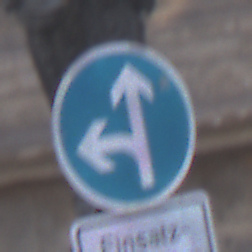
Verkehrszeichen: VorgeschriebeneFahrtrichtungGeradeausOderLinks
Zusatzzeichen unten: BesondereFahrzeugeUndTransportgueter3
Umgebung: Outdoor, Urban
Tageszeit: SunriseSunset
Wetter: PartlyCloudy
Licht: Natural
Jahreszeit: NotSpecified
Kontrast: LowContrast